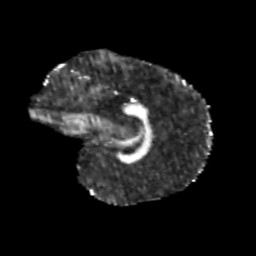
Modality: FA
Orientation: sagittal
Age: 9
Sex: female
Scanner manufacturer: siemens
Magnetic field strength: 3 T
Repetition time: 3.8 s
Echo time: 0.07 s